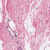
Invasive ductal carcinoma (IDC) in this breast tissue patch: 0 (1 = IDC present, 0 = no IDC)